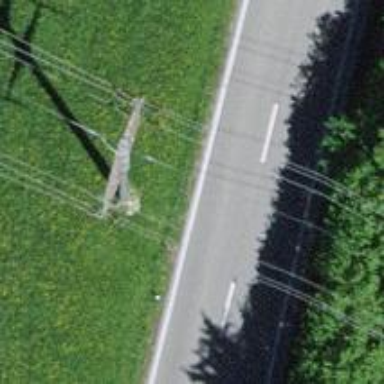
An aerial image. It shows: Power line is depicted.